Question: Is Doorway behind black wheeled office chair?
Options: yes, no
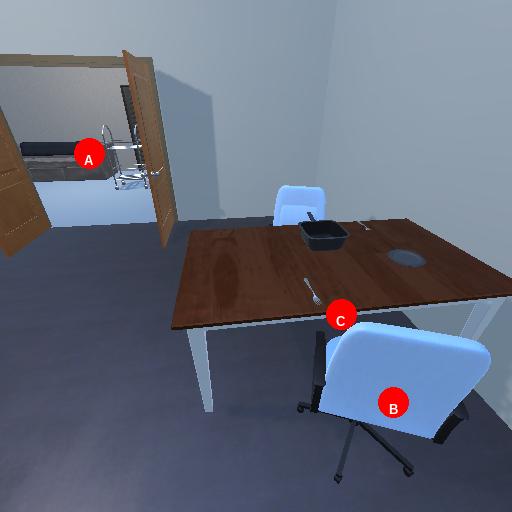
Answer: yes